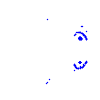
Particle: proton